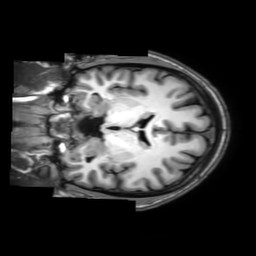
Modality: T1w
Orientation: coronal
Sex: male
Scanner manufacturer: philips
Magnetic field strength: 3 T
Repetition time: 0.01232 s
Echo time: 0.003481 s